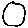
Label: moon